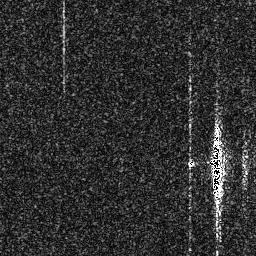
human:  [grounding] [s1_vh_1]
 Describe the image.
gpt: In the satellite image, there is  <ref>1 medium ship </ref> <box>[[80, 49, 88, 78, 0]]</box> located at right.